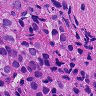
Metastatic tissue present: yes